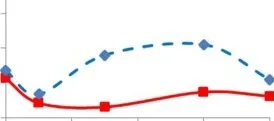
Changes in the diurnal salivary cortisol pattern after the optimization of timing of metyrapone administration in Patient No. 4.
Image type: pathology (immunostaining)